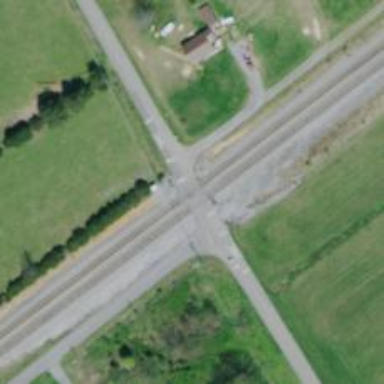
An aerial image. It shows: Level crossing along the railway.